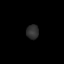
Tissue: lung
Cell type: Fibroblasts
Senescence score: 0.5453
Nuclear area (px): 174
Mean DAPI intensity: 47.713